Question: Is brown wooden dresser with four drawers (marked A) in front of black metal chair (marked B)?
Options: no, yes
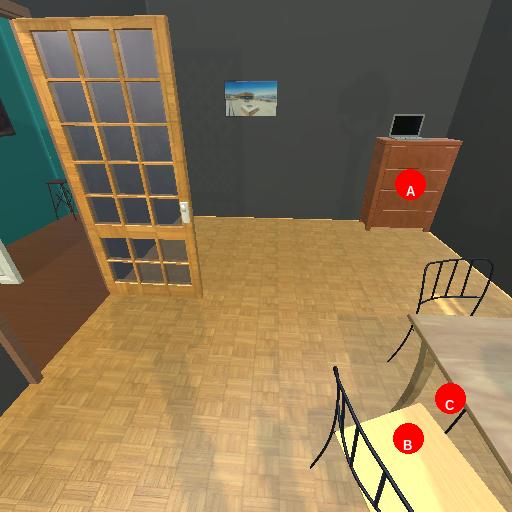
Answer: no